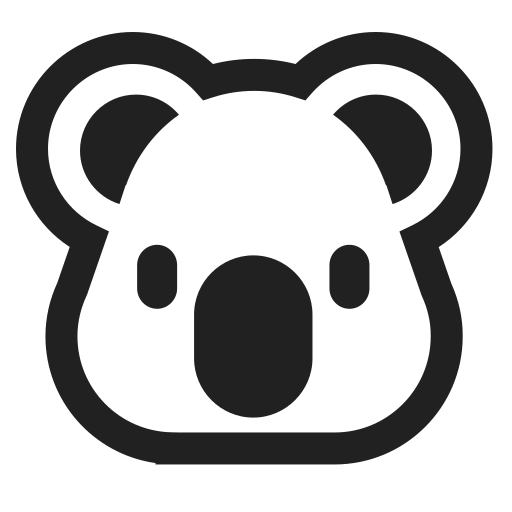
koala high contrast